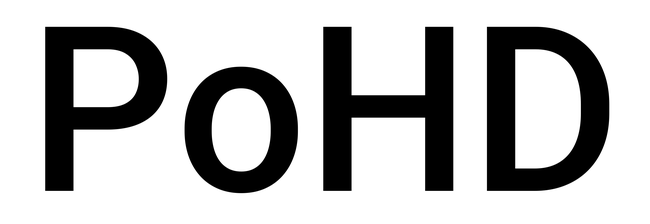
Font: Roboto_Medium